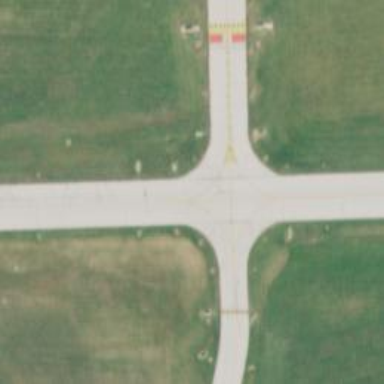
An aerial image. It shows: View of taxiway at the airport.